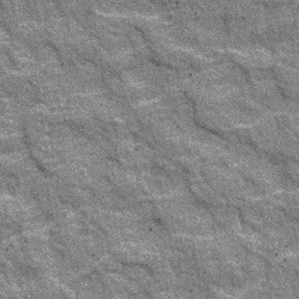
Label: frost